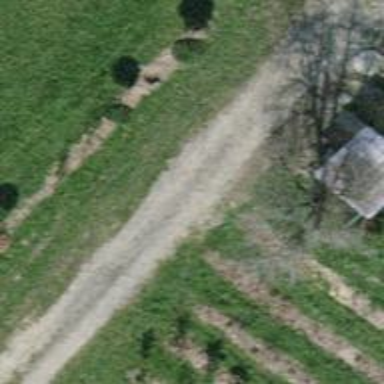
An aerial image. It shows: Unpaved driveway serving as service road.